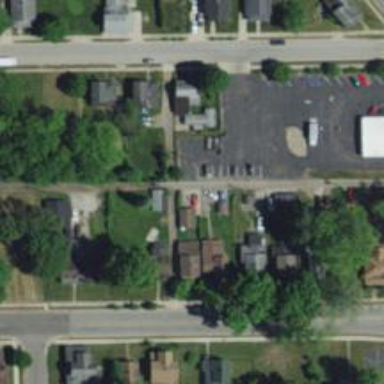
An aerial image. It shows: Alley classified as service road.